Question: What is the measurement shown in the image?
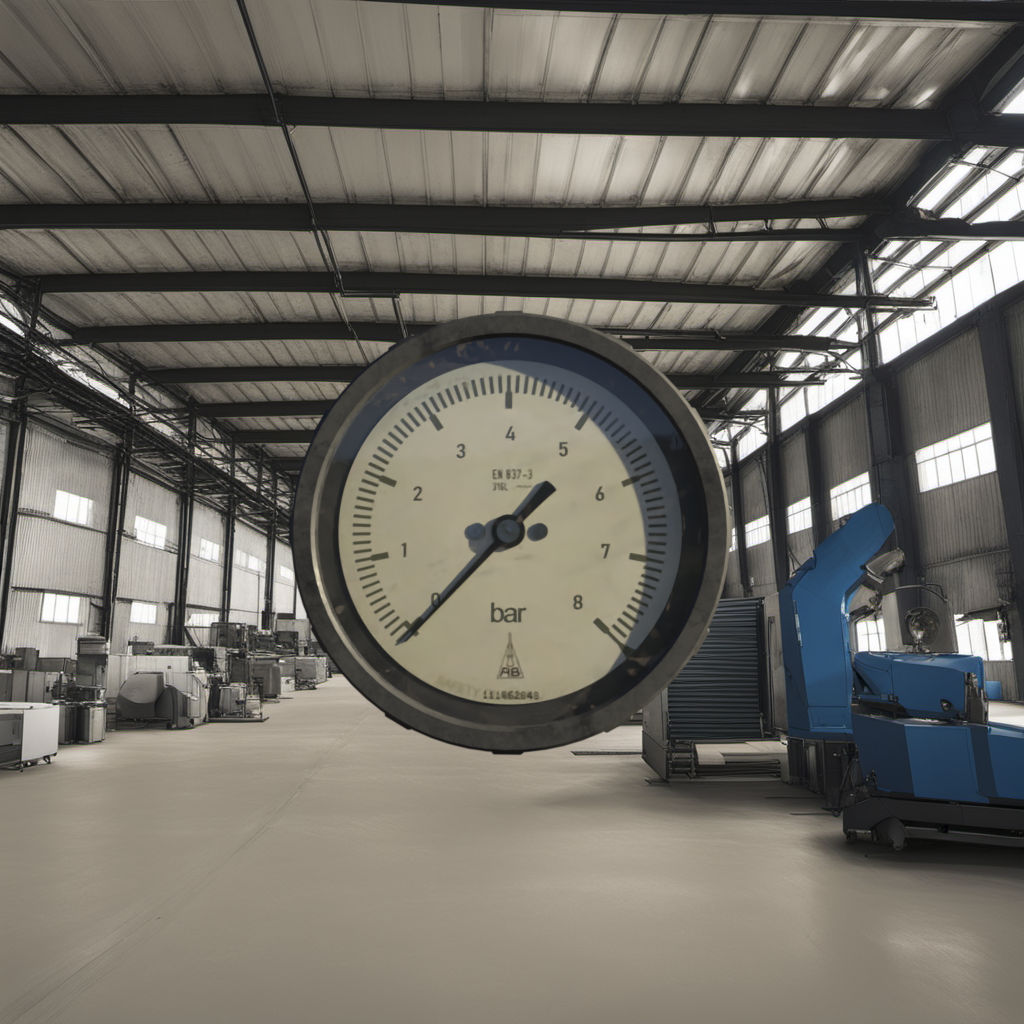
Answer: The result is -0.05
Question: What is the value range of the measurement in the image?
Answer: The range is from 0 to 8
Question: What is the minimum and maximum reading range of the measurement in the image?
Answer: The minimum value is 0 and the maximum value is 8